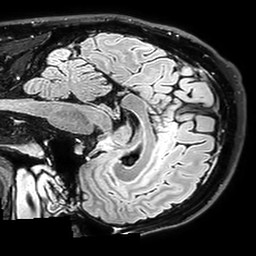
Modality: T2w
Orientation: sagittal
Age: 37
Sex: male
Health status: healthy
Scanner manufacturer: philips
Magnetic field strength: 3 T
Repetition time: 5 s
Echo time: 0.3282 s